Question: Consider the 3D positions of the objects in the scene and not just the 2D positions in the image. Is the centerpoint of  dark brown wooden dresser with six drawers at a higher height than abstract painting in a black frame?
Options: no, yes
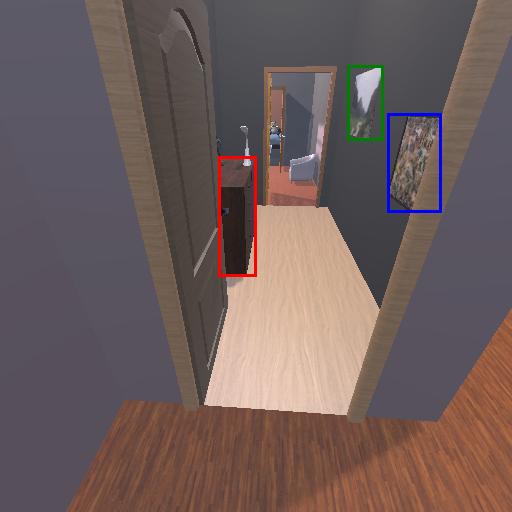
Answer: no